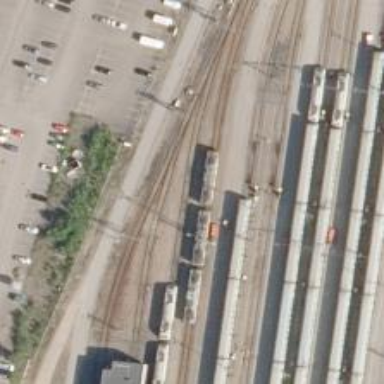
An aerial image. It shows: Rail yard with electrified contact lines for the railway.